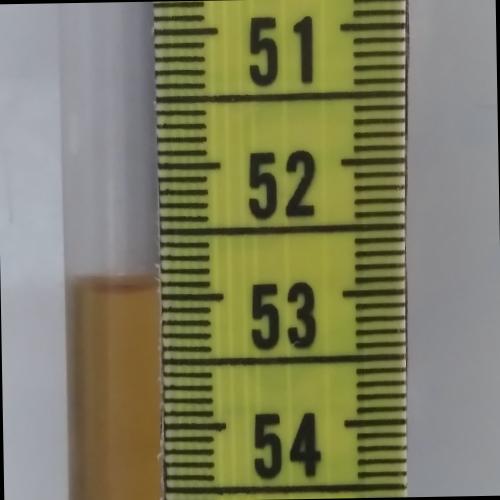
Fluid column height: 52.9 cm